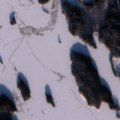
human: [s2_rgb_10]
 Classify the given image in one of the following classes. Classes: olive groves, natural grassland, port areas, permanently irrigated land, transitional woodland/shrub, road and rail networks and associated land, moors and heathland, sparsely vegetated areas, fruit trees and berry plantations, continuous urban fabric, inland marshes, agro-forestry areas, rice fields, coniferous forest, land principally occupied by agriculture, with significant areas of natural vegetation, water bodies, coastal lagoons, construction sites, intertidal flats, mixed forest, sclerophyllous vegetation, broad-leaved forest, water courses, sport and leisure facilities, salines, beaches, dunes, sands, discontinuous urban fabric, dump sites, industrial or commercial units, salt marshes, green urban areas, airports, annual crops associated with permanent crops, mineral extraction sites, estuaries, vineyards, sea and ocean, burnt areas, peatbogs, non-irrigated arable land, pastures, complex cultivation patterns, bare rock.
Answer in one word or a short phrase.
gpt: coniferous forest, mixed forest, water bodies